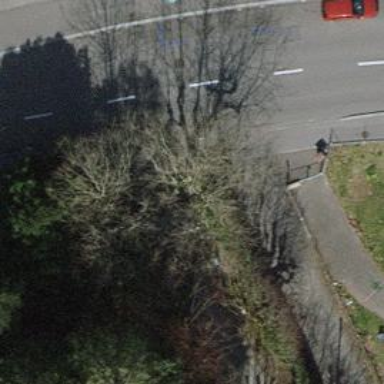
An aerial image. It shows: Kerb serving as barrier.